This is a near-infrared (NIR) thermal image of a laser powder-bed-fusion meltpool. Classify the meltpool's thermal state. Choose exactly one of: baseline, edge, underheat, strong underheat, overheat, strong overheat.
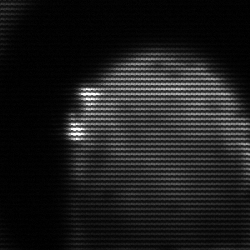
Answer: edge